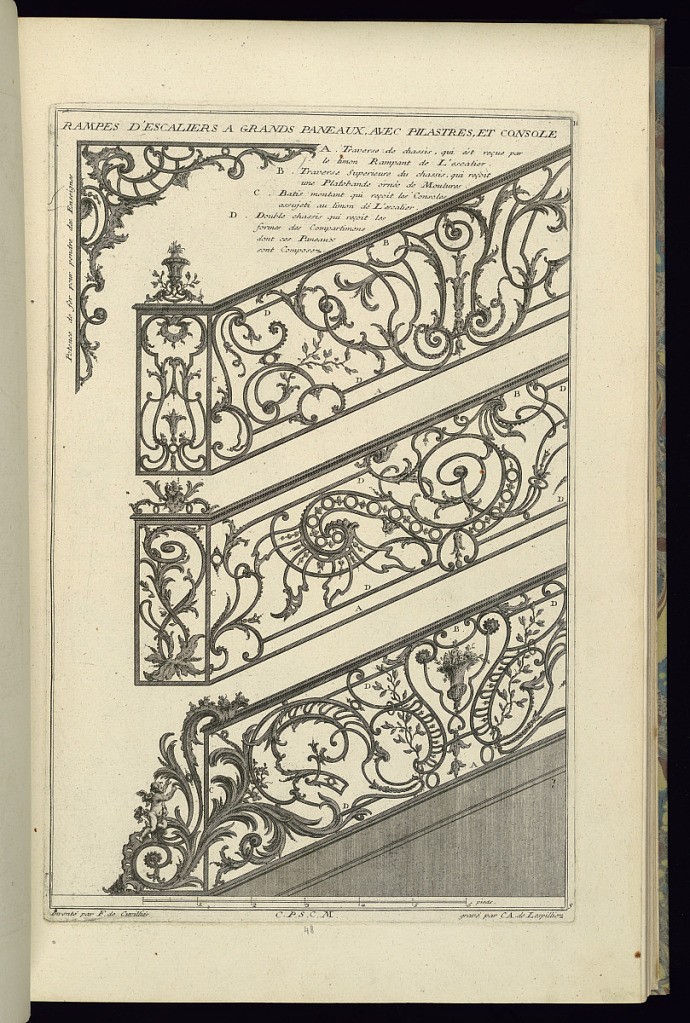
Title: Rampes d'Escaliers a Grands Paneaux, avec Pilastres, et Console
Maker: François de Cuvilliés the Elder, Belgian, 1695 - 1768
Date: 1745
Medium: Etching and engraving on off-white laid paper
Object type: Print
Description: Designs for metal stair railings with pilasters, and a bracket. The plate is signed and numbered.